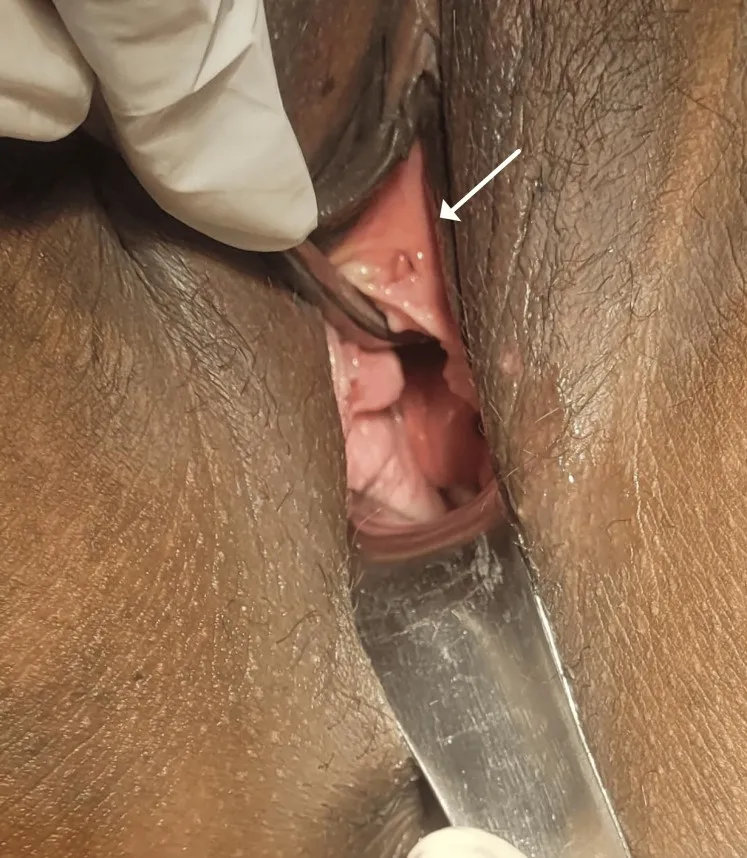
Post-cystectomy follow-up after three months.
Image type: medical_photograph (skin_photograph)